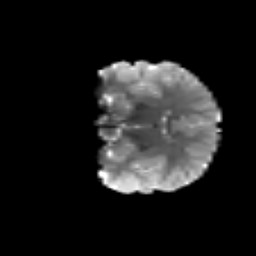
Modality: T2w
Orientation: coronal
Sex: male
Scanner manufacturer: siemens
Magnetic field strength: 3 T
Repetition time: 5 s
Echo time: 0.071 s